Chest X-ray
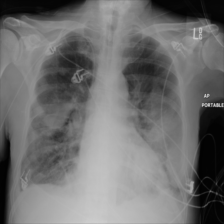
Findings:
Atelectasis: negative
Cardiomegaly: negative
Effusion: positive
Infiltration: negative
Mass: positive
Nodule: negative
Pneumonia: negative
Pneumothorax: negative
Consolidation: negative
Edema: negative
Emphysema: negative
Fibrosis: negative
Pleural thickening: negative
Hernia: negative